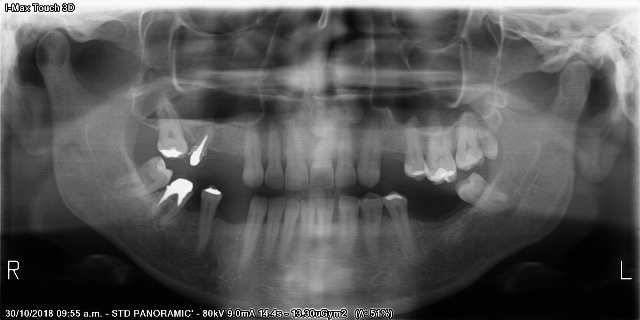
adult